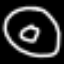
Label: donut